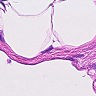
Metastatic tissue present: no